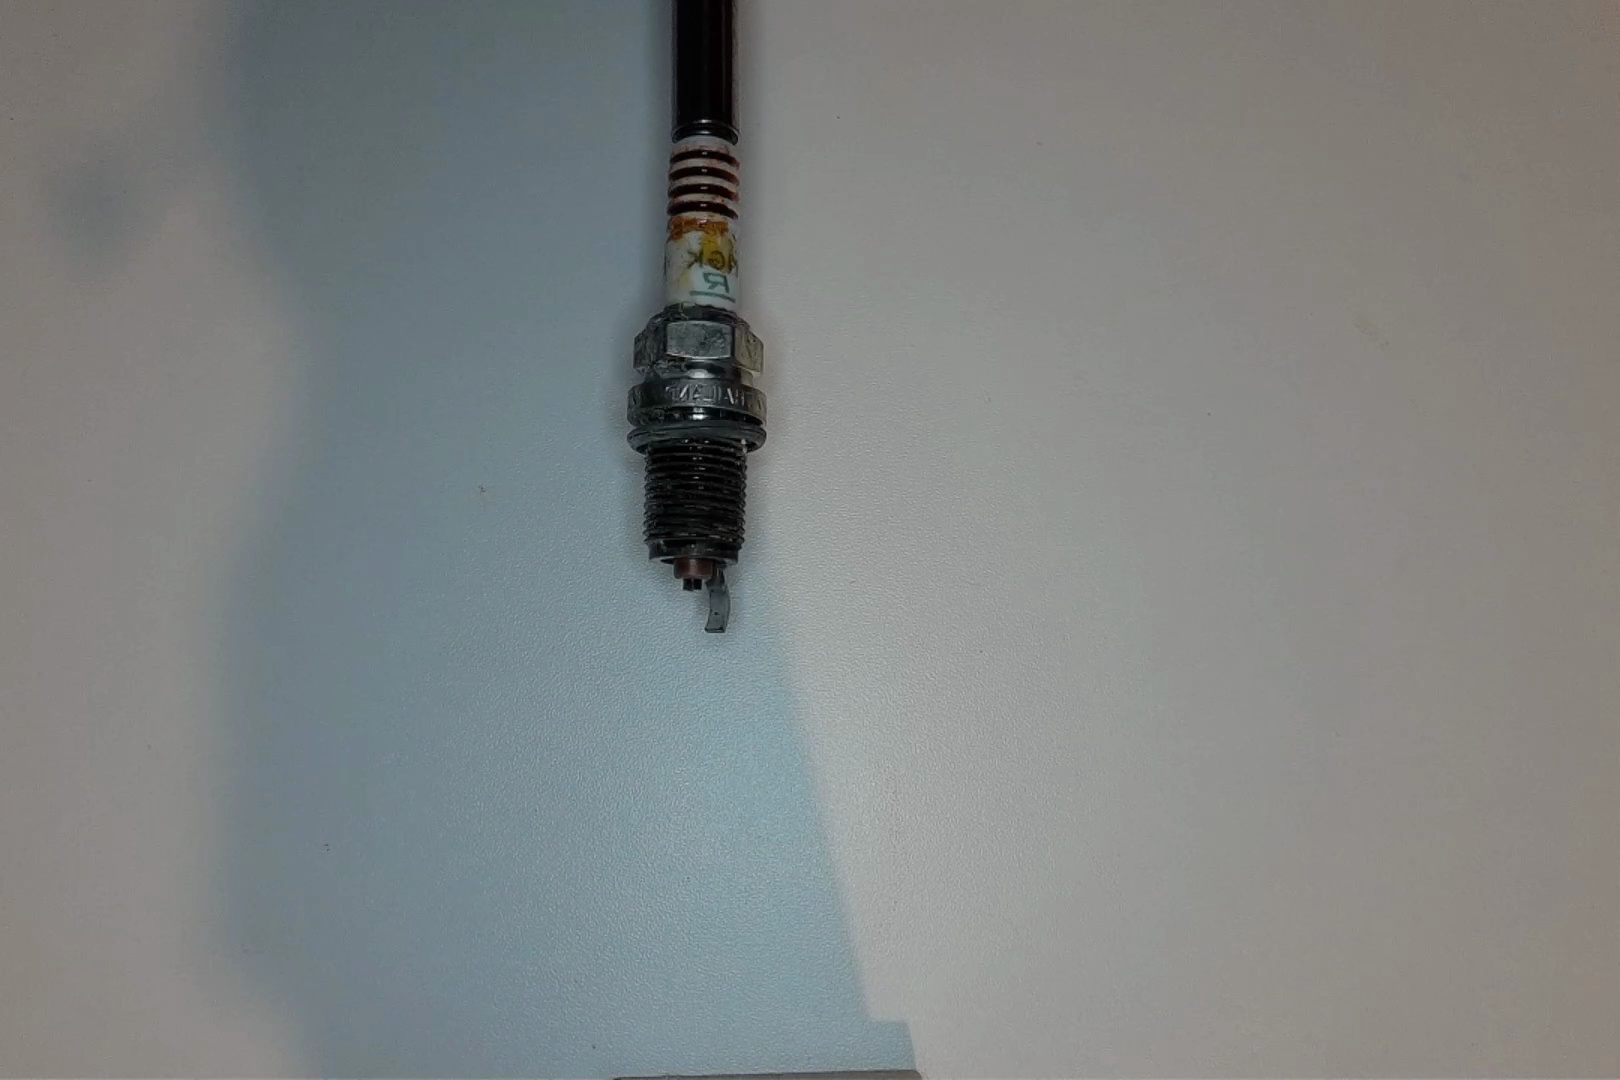
Label: anomaly